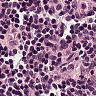
Metastatic tissue present: no